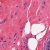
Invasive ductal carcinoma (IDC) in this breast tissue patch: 0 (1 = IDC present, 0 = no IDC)